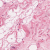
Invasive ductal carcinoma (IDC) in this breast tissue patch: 0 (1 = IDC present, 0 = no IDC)